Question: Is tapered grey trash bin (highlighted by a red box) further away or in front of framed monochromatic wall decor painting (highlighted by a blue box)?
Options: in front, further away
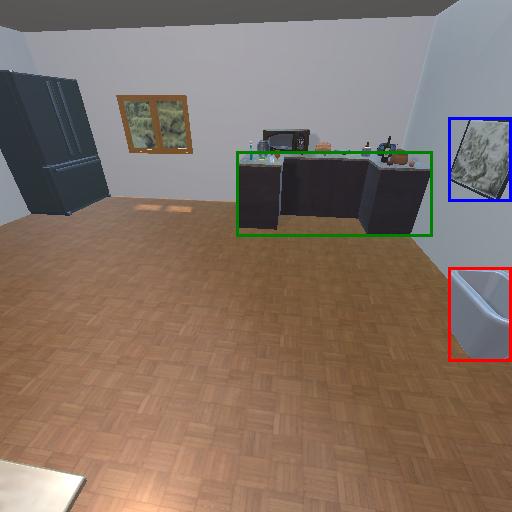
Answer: in front